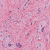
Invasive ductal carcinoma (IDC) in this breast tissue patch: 1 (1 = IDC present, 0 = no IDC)